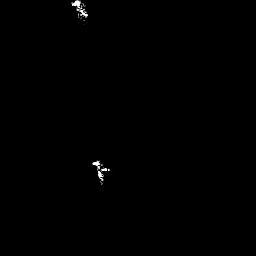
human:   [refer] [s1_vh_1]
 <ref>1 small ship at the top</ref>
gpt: <box>[[26, 0, 35, 7, 0]]</box>

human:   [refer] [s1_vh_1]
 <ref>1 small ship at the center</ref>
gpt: <box>[[35, 60, 42, 69, 0]]</box>